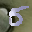
Label: 5